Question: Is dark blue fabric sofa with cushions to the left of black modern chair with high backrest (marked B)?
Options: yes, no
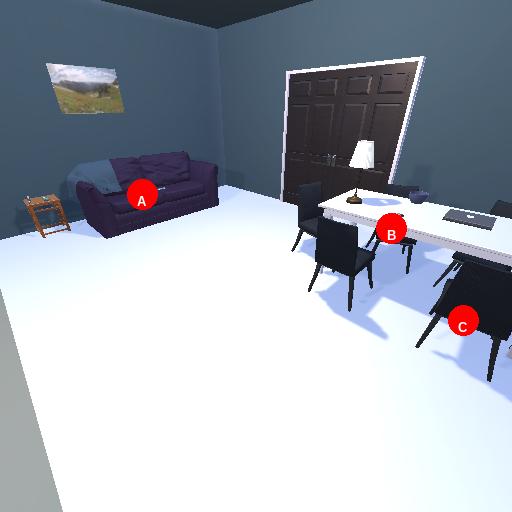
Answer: yes